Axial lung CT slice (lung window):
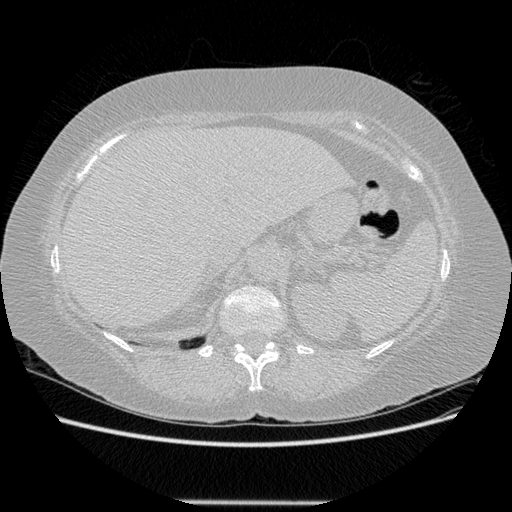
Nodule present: no